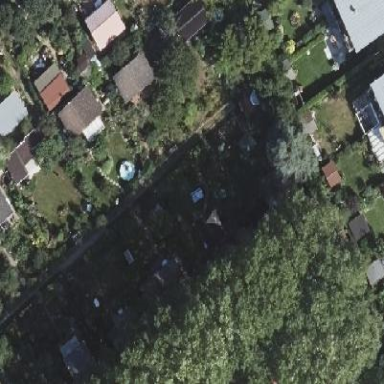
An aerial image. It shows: Plot in the allotments.